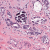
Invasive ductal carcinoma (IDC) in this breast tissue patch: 1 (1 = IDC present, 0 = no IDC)